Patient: sex M, age 26
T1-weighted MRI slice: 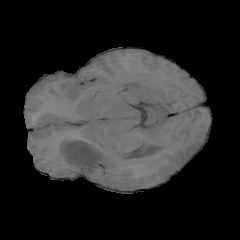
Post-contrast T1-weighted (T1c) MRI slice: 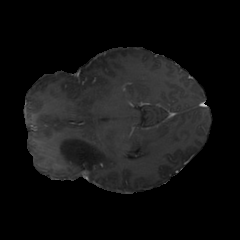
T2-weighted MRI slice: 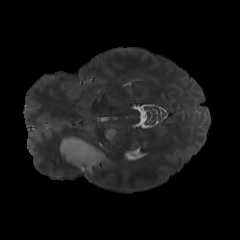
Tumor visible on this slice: yes
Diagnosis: Astrocytoma, IDH-mutant
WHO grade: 4